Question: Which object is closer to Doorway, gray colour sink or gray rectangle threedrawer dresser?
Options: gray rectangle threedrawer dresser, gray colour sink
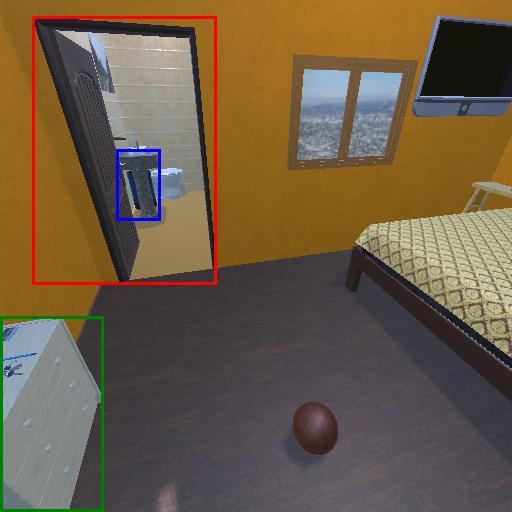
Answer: gray rectangle threedrawer dresser